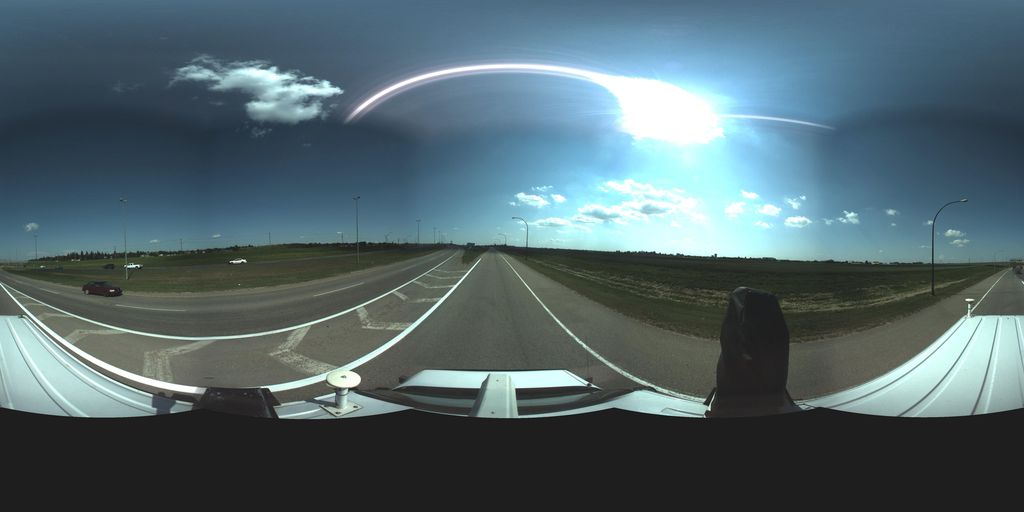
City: saskatoon